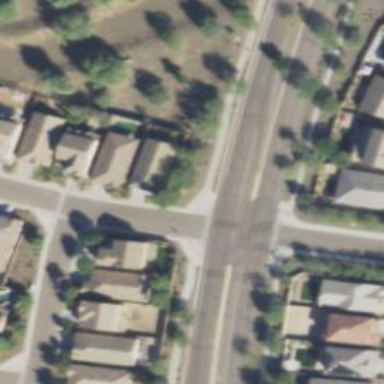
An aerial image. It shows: Unmarked road crossing.